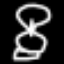
Label: hourglass